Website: macys
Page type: account-selection
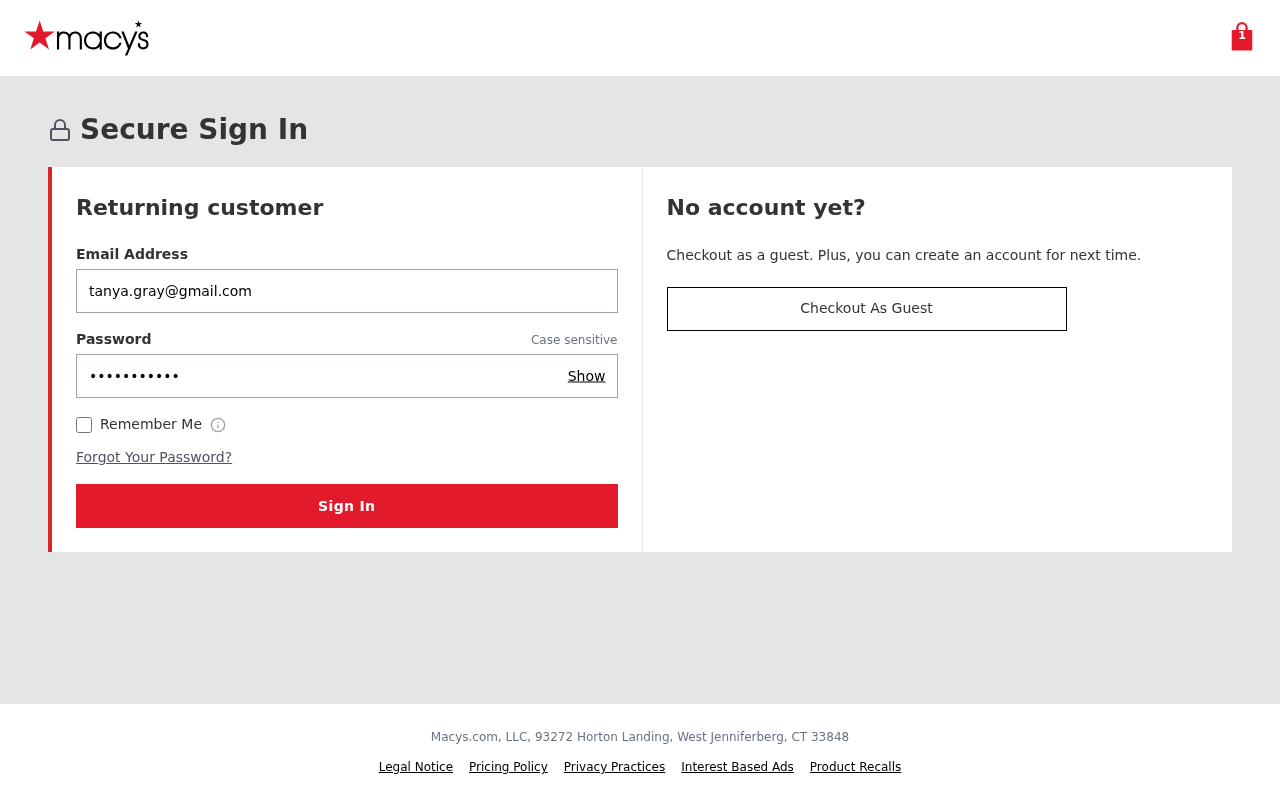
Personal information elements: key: PII_EMAIL
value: tanya.gray@gmail.com
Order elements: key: ORDER_NUM_ITEMS
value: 1